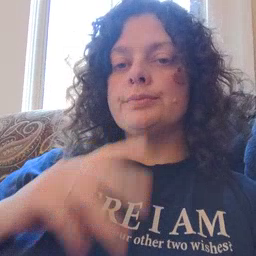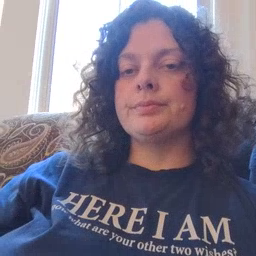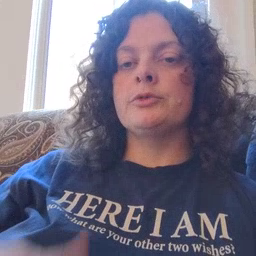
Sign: water